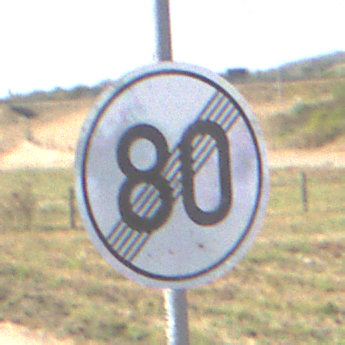
Verkehrszeichen: EndeGeschwindigkeit80
Umgebung: Outdoor, RoadRail
Tageszeit: Midday
Wetter: Clear
Licht: Natural
Jahreszeit: Summer
Kontrast: HighContrast